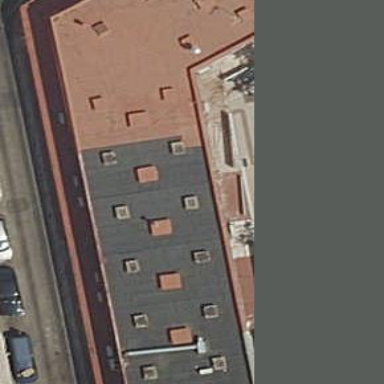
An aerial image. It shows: Commercial building.